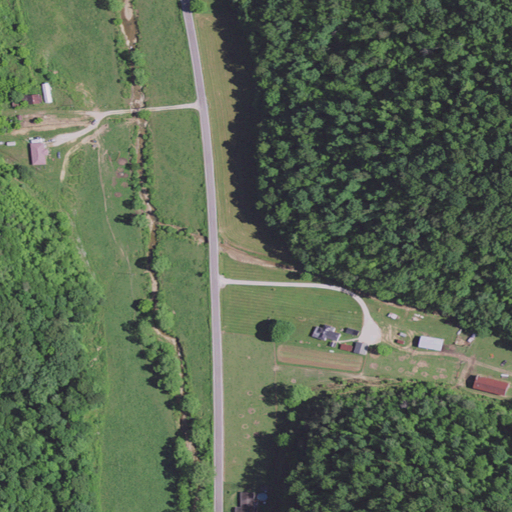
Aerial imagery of valley in Kentucky named Road Fork Hollow containing deciduous forest, pasture, mixed forest, open development, and low intensity development